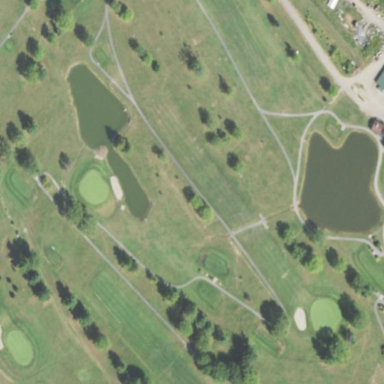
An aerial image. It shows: Golf tee.